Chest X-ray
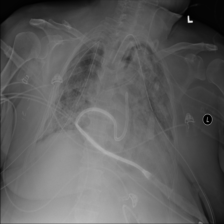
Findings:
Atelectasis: negative
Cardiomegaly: negative
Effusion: negative
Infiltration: negative
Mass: negative
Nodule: negative
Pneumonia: negative
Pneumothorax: positive
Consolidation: negative
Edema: negative
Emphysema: negative
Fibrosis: negative
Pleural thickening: negative
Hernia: negative